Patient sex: M
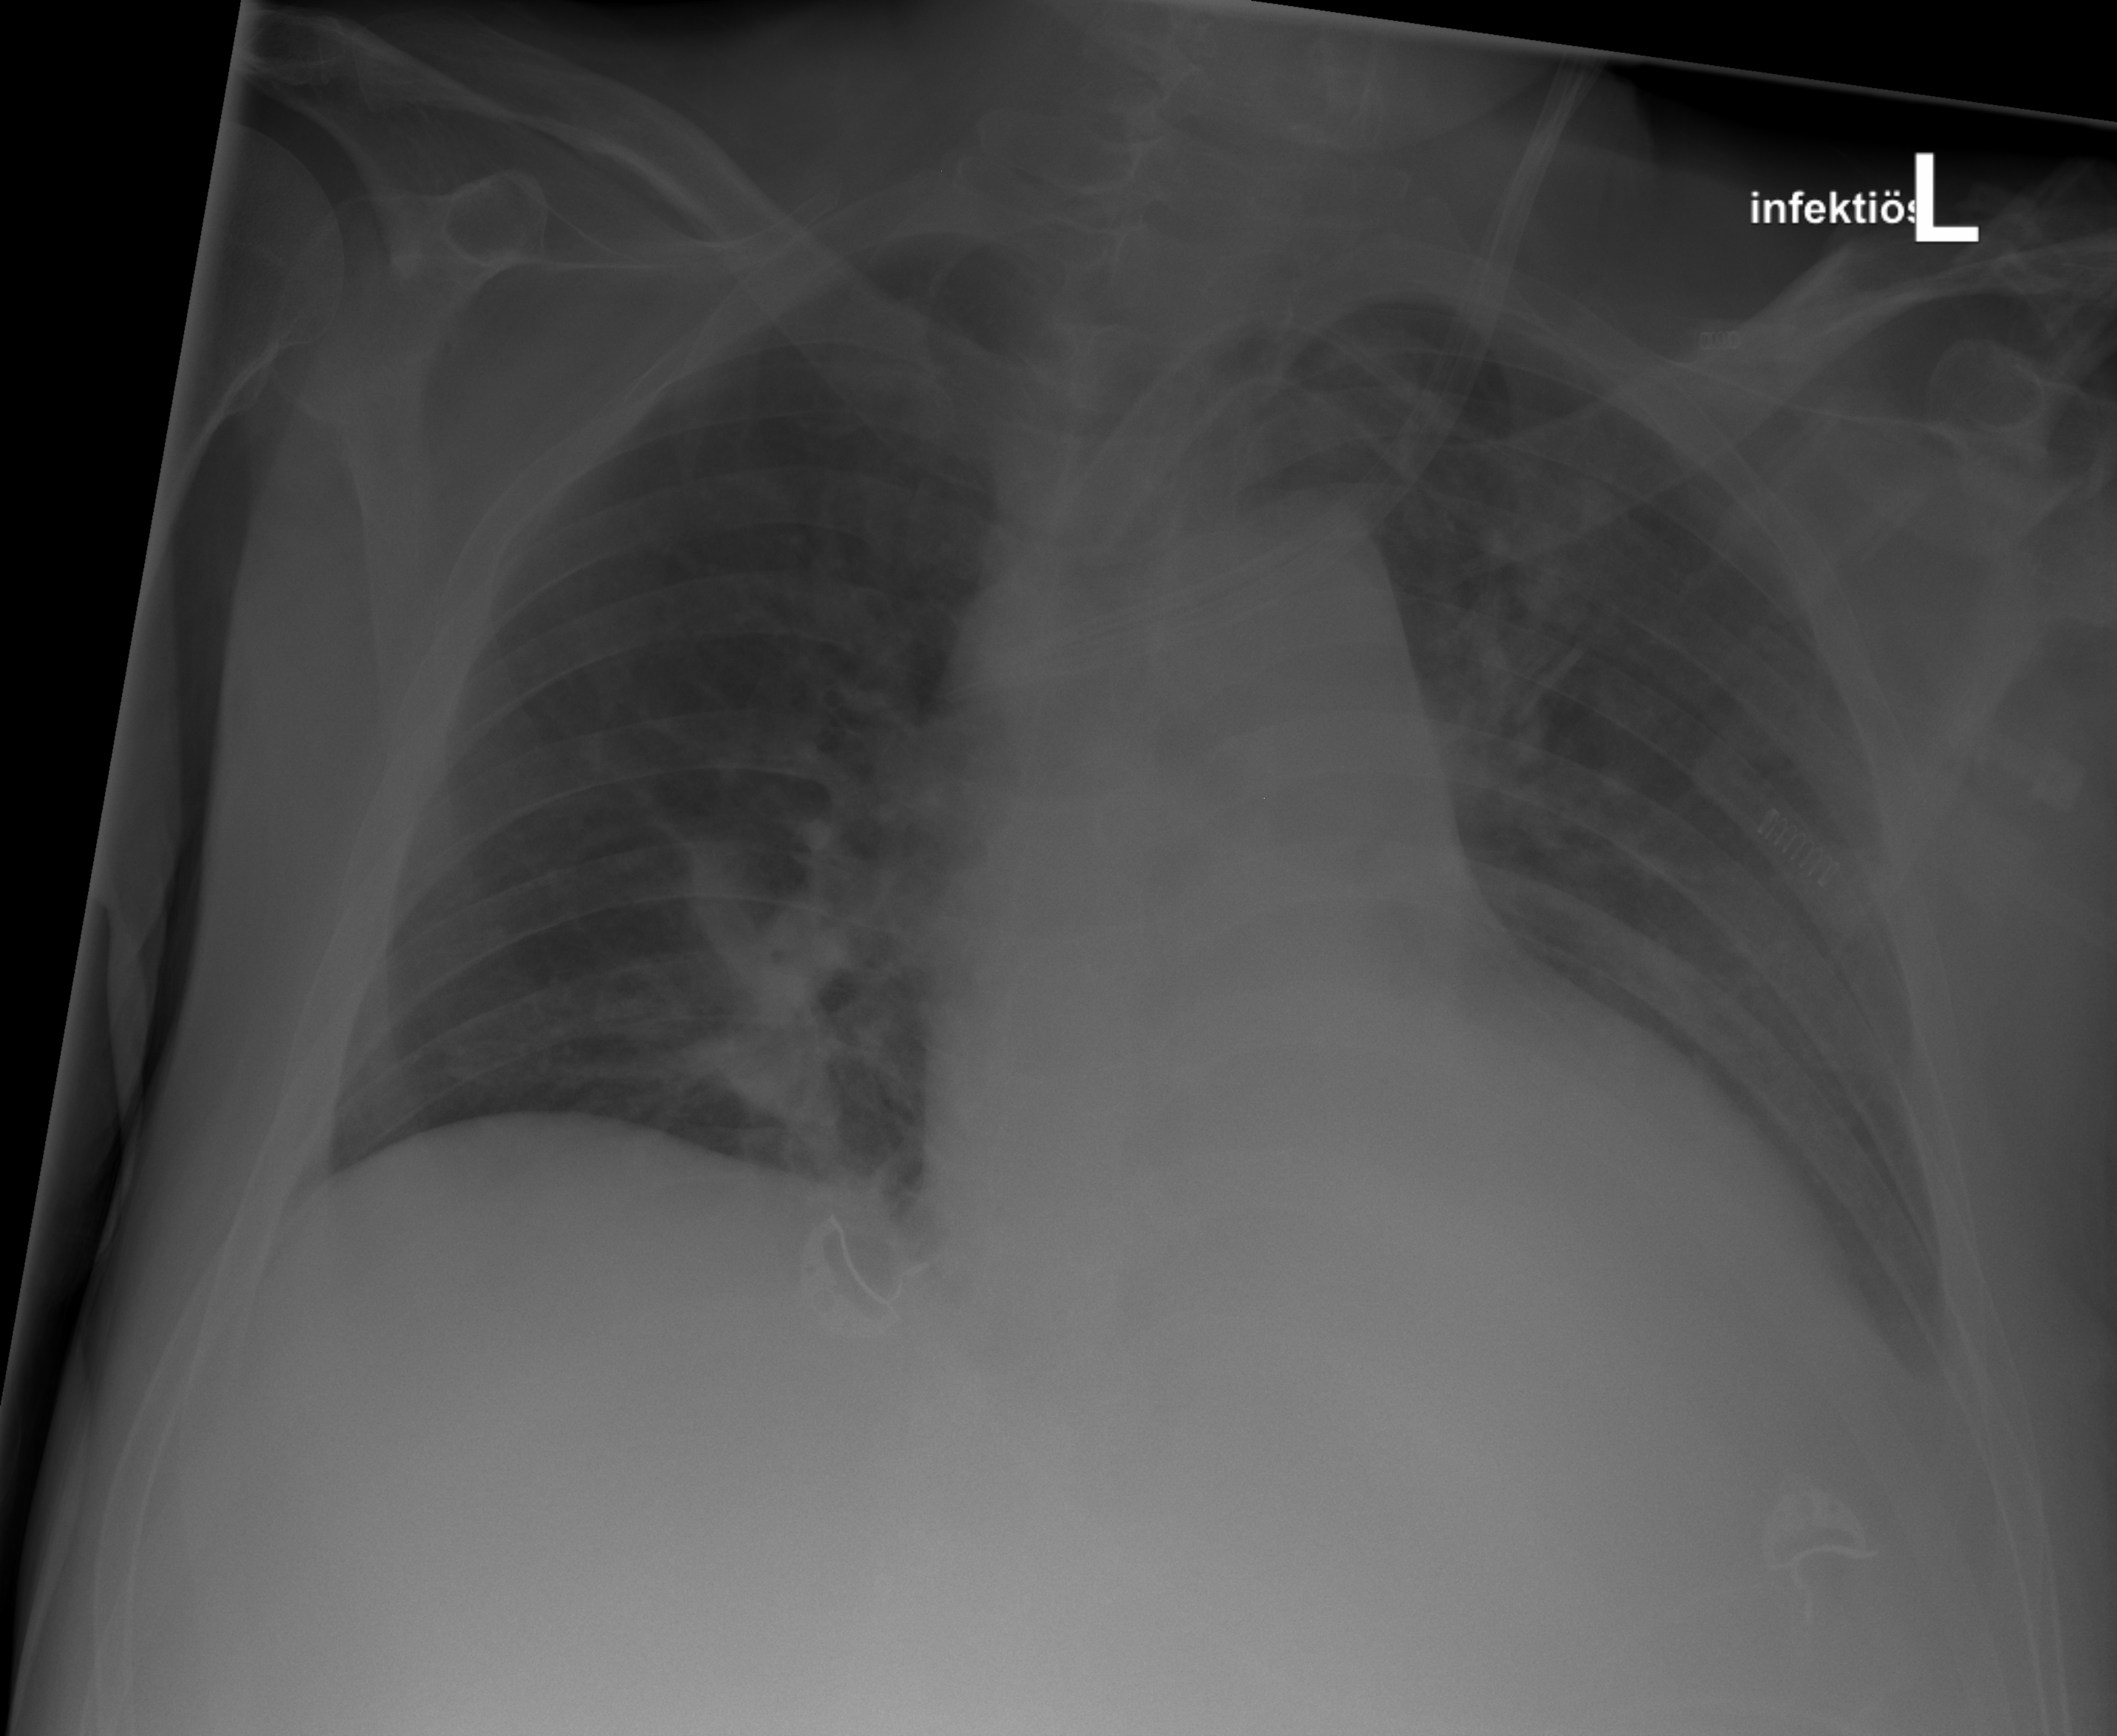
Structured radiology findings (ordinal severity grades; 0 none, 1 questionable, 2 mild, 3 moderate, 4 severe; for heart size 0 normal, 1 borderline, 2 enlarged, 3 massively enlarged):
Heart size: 0
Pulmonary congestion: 2
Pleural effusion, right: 1
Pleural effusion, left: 2
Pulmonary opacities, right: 0
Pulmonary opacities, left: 0
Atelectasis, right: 2
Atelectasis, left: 2